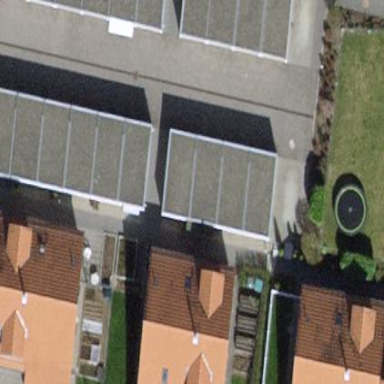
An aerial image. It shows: Group of garages.